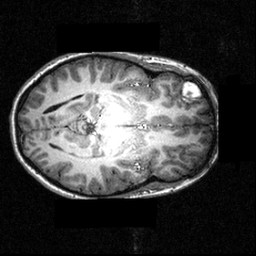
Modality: T1w
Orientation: axial
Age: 24
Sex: female
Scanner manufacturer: siemens
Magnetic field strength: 3.951 T
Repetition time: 1.5 s
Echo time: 0.00335 s